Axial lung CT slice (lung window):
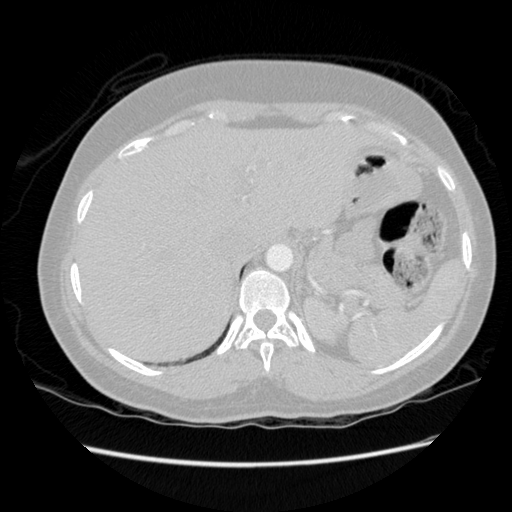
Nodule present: no